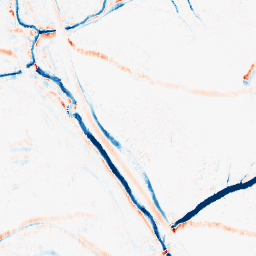
Category: morphological
Decomposition family: morphological_ellipse
Decomposition parameters: operation: average
width: 10
height: 5
Upsampling method: bicubic_3x
Upsampling parameters: scale: 3
Upsampling scale: 3